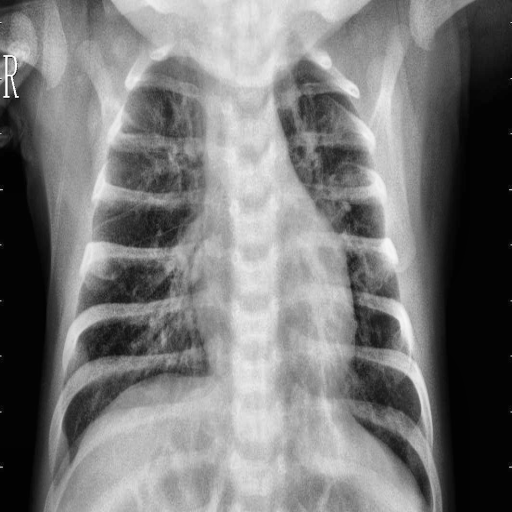
Finding: PNEUMONIA